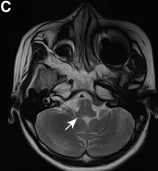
Magnetic Resonance Imaging Findings. At first onset, MRI demonstrated patchy lesions in the medulla oblongata, and ,dorsal pons.
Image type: radiology (mri)